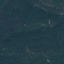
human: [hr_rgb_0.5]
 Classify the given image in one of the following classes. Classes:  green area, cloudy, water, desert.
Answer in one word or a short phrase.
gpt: green area